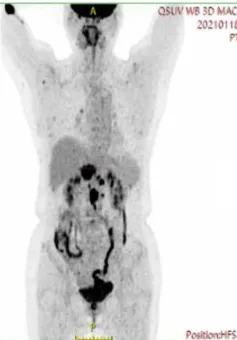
Baseline PET-CT imaging and pathologic results. Peripancreatic lesions below the caudate lobe of the liver.
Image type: radiology (pet)